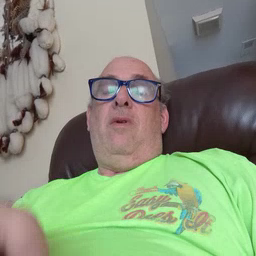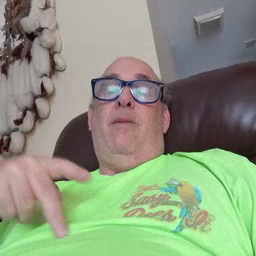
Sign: pajamas